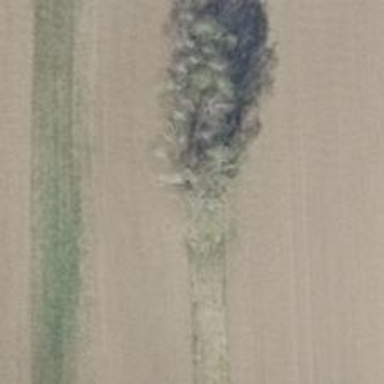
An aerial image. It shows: Row of trees in natural setting.